Question: need to convert NDCs codes from 10-digits to 11 digits. in sql server

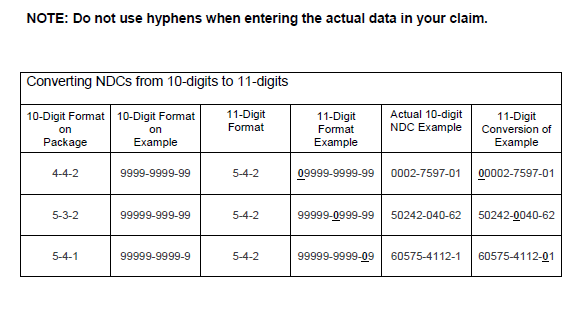
Answer: '''
[NDCPACKAGECODE]=(
CASE CHARINDEX('-', [NDCPACKAGECODE])
WHEN 5 THEN
REPLACE('0'+SUBSTRING([NDCPACKAGECODE],CHARINDEX('', [NDCPACKAGECODE]), LEN([NDCPACKAGECODE])+1), '-', '')
WHEN 6 THEN
CASE (CHARINDEX('-', REVERSE([NDCPACKAGECODE])))
WHEN 3 THEN
REPLACE(LEFT([NDCPACKAGECODE], (CHARINDEX('-', [NDCPACKAGECODE])))+'0'+SUBSTRING([NDCPACKAGECODE], CHARINDEX('-', [NDCPACKAGECODE])+1, LEN([NDCPACKAGECODE])), '-', '')
WHEN 2 THEN
REPLACE(STUFF([NDCPACKAGECODE], LEN([NDCPACKAGECODE])- CHARINDEX('-', REVERSE([NDCPACKAGECODE]))+1, 1, '0'), '-', '')
END
END
)
'''